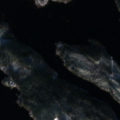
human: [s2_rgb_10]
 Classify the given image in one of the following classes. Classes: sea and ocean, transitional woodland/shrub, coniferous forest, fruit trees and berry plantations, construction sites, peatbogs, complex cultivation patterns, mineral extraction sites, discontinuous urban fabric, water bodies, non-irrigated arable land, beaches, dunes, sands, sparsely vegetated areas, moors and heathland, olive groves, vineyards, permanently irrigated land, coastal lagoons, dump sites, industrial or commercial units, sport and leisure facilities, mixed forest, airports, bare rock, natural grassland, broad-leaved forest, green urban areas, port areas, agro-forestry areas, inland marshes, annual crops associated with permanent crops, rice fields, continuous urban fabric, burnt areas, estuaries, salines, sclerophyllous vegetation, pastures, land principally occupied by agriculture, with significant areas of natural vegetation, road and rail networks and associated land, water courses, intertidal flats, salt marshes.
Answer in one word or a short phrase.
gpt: coniferous forest, mixed forest, water bodies